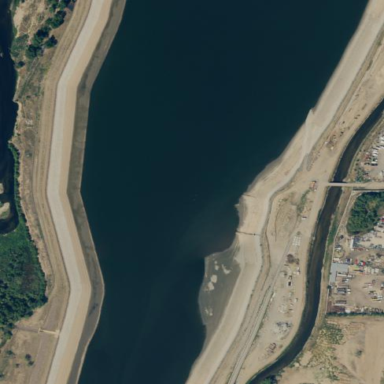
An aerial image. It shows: Reservoir of natural water.